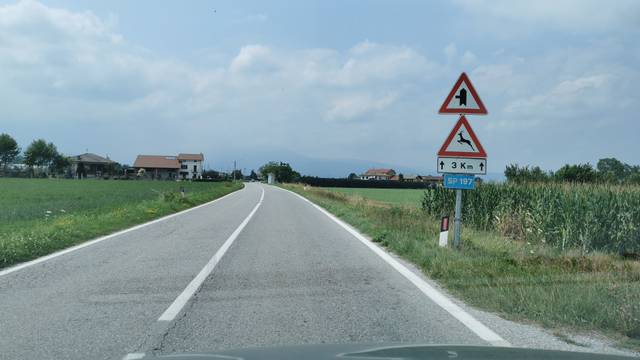
Region: Italy
Coordinates: 44.405, 7.524